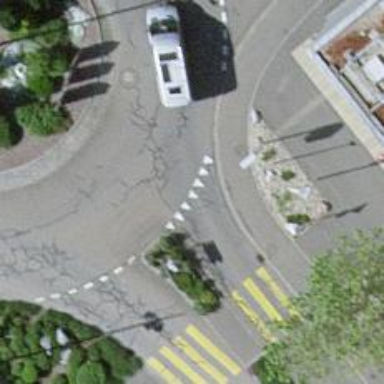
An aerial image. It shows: Road with "give way" sign.